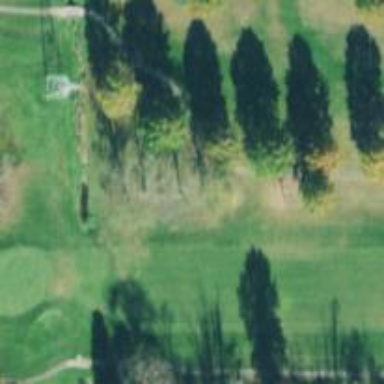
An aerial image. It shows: Pathway for golfing.